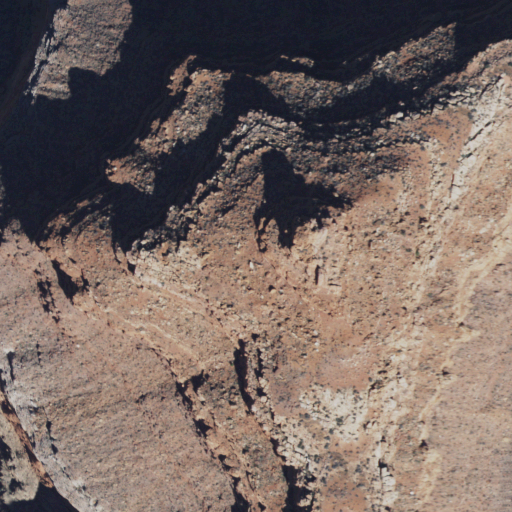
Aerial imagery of ridge(s) in Arizona named Scorpion Ridge containing barren land and shrub